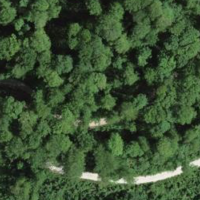
EUNIS habitat code: 41
Species observed at this site:
Hippocrepis emerus